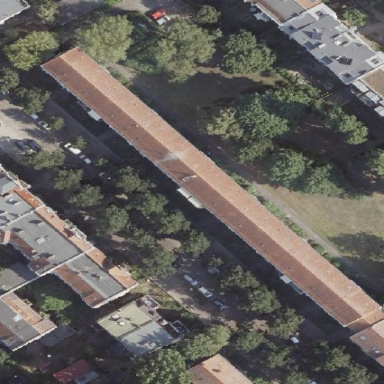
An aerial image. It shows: Apartments building with gabled roof oriented along.